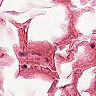
Metastatic tissue present: no